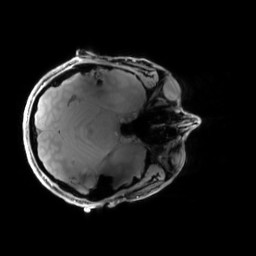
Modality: PDw
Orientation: axial
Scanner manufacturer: siemens
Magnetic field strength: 6.98 T
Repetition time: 1.34 s
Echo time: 0.00266 s